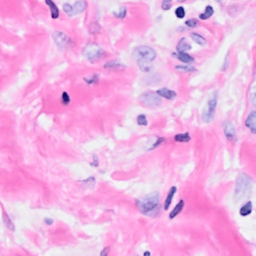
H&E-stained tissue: Breast